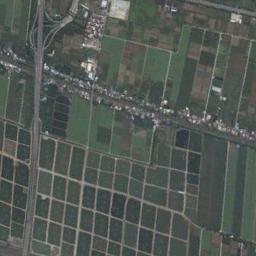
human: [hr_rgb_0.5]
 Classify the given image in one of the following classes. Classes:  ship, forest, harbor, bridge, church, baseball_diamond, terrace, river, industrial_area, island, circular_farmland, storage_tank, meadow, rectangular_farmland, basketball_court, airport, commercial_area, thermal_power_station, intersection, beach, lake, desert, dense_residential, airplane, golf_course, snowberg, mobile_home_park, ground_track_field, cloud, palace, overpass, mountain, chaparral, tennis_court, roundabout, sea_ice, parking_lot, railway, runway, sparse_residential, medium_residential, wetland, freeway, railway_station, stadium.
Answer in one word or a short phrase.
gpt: rectangular_farmland